Question: I'm having a problem with a custom button I have created in c# win forms.. The button appears fine when the form is selected but as soon as I click away from the form a border appears on the button. A good example of when this happens is when the desktop is clicked but the form is still maximised so you can see its contents. An image of the problem can be seen below:

This does not happen on all buttons, only when the button has been clicked prior (only appears on one button at a time). This lead me to believe that it was something to do with the button focus cues but these are set to false. The border is set to 0 and I also have tabstop set to false.
Any suggestions?
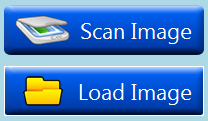
Answer: When you're dealing with a custom button you should set:
'''
button.TabStop = false;
button.FlatStyle = FlatStyle.Flat;
button.FlatAppearance.BorderSize = 0;
'''
Then since 'ButtonBase' doesn't support the border color on 'Color.Transparent', you can overcome the issue by setting an Argb color:
'''
button.FlatAppearance.BorderColor = Color.FromArgb(0, 255, 255, 255); //transparent
'''